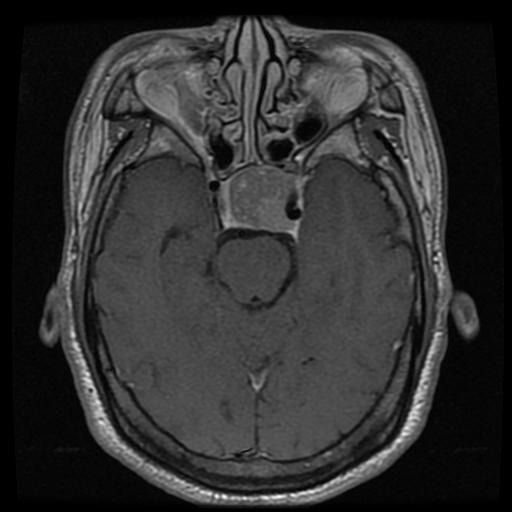
Label: pituitary